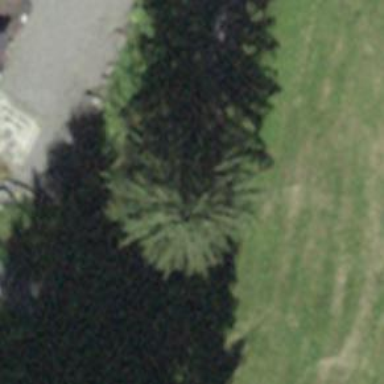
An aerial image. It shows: Brown bench in the vicinity.